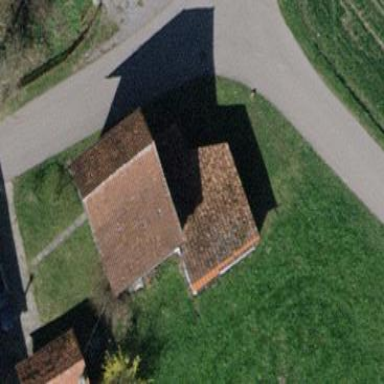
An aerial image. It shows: Shed building.